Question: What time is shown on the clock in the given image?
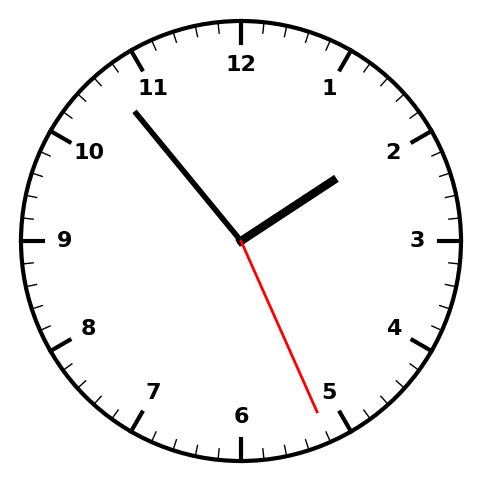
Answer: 01:53:26